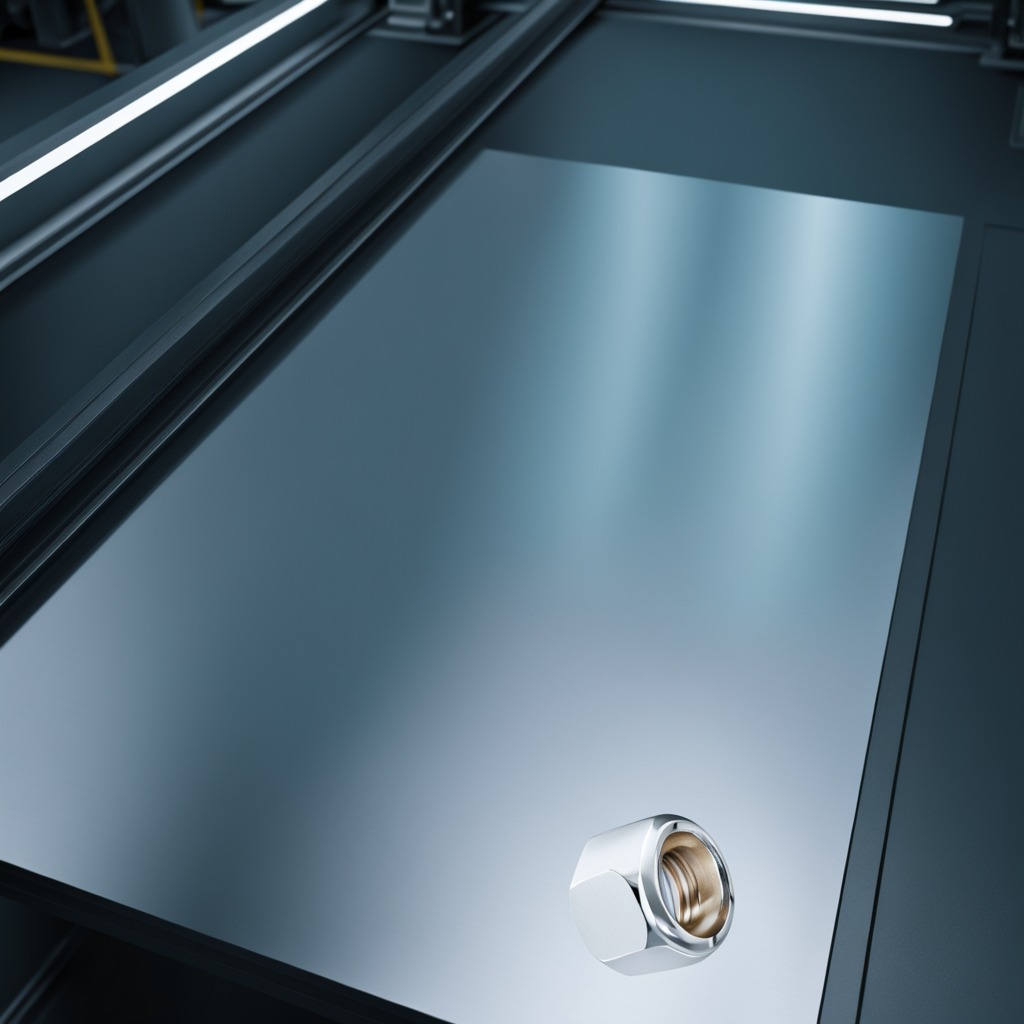
A metal nut lies on the metal table.